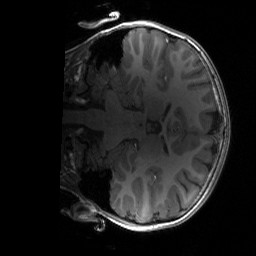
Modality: T1w
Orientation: coronal
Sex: male
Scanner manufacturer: siemens
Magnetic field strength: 3 T
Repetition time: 1.9 s
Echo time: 0.00243 s